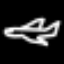
Label: airplane